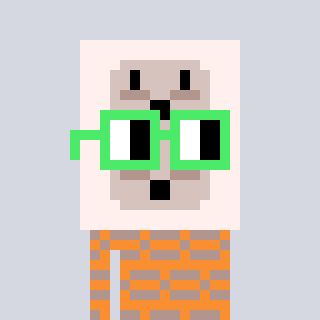
a pixel art character with square light green glasses, a outlet-shaped head and a orange-colored body on a cool background